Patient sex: F
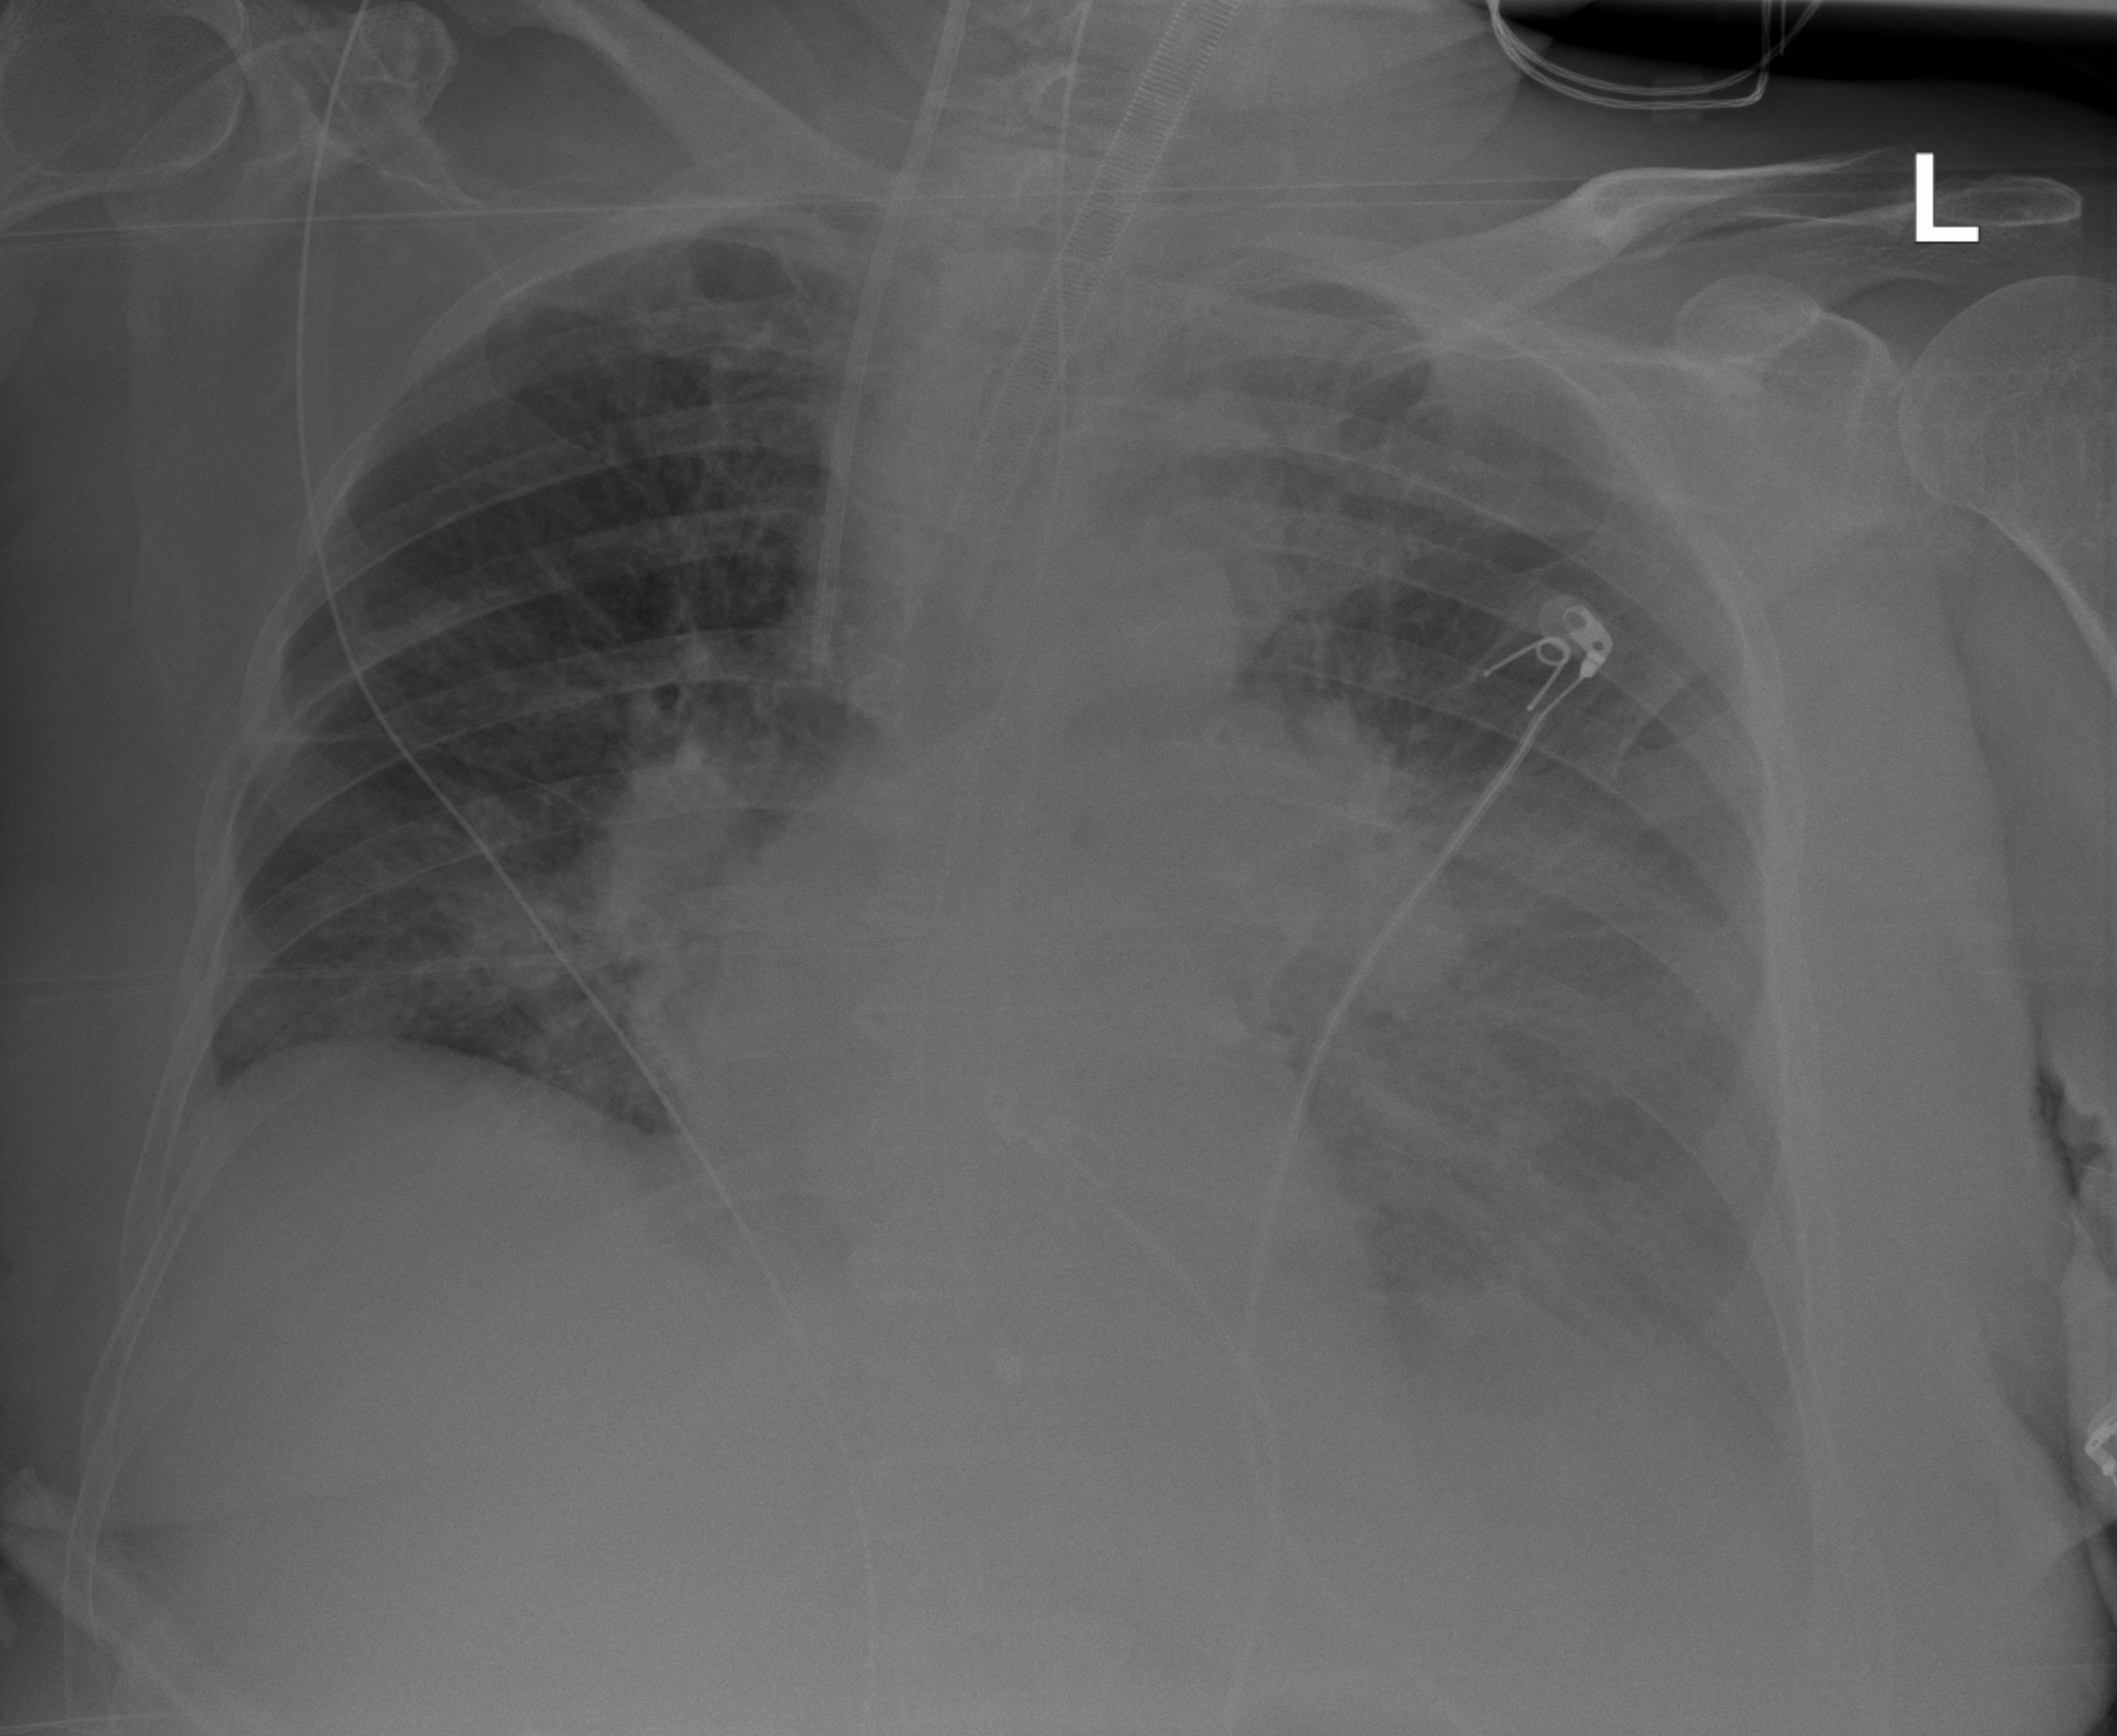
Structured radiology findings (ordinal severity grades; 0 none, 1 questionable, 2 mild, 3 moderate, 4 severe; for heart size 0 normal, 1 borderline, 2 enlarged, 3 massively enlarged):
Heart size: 0
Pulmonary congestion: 2
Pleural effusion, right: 0
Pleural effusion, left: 3
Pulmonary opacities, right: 0
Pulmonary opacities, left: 0
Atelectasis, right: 0
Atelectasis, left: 2